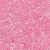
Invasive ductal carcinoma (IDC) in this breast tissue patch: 0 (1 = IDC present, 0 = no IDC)